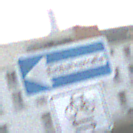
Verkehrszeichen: EinbahnstrasseLinksweisend
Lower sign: RichtungsangabeDurchPfeile9
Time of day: SunriseSunset
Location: Outdoor (Urban)
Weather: PartlyCloudy
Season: NotSpecified
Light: Natural